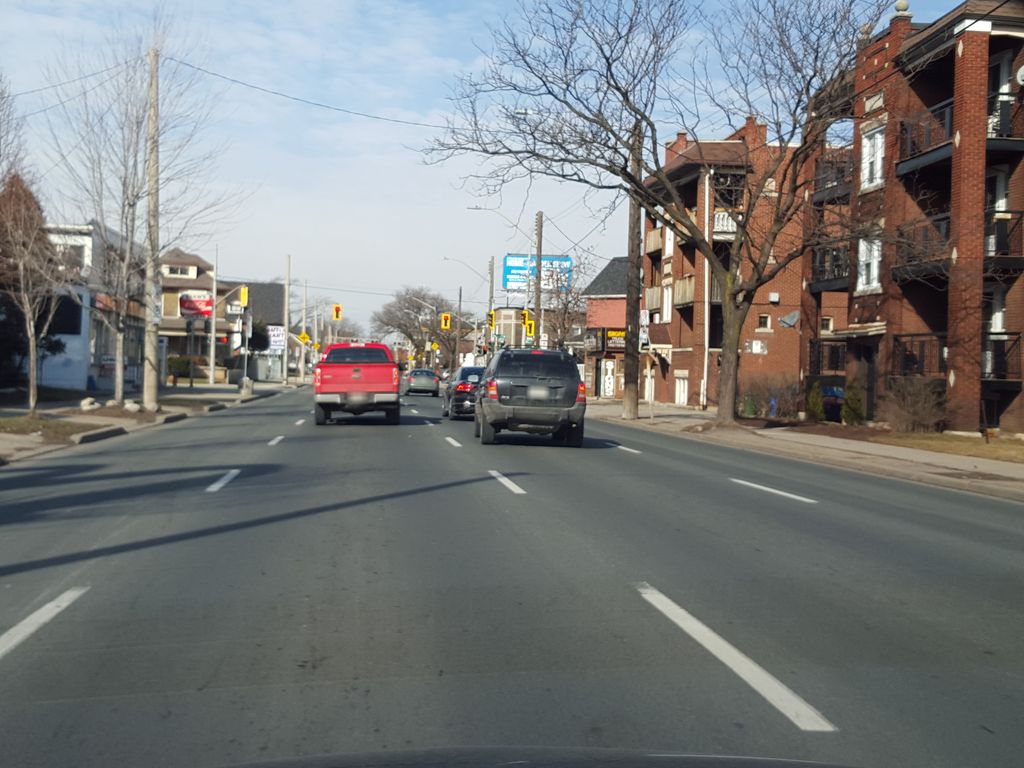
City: hamilton